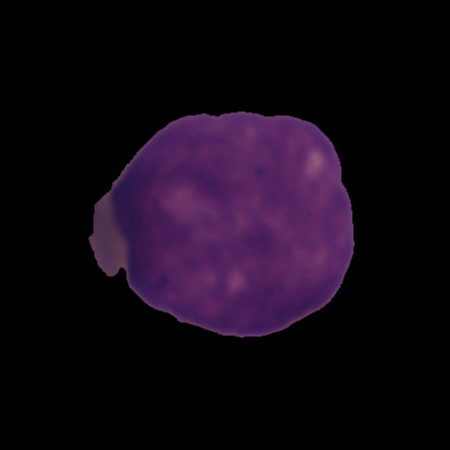
Label: cancer